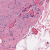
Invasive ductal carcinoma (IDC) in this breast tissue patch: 0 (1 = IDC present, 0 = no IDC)